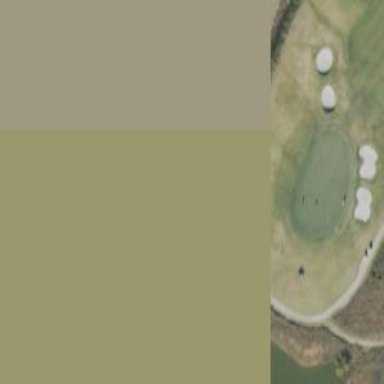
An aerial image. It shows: Path for golf carts.